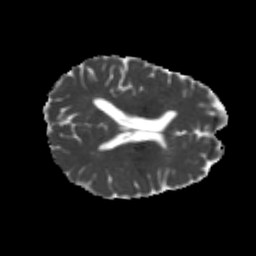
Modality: MD
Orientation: axial
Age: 22
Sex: male
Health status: healthy
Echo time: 0.074 s